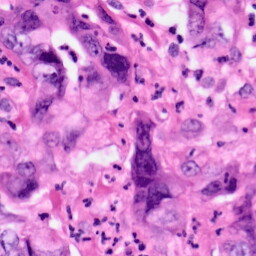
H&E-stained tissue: Pancreatic